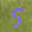
Label: 5